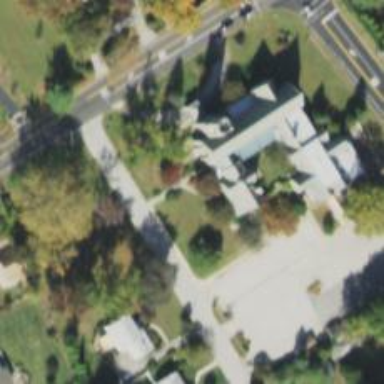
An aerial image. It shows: Beautiful church building.